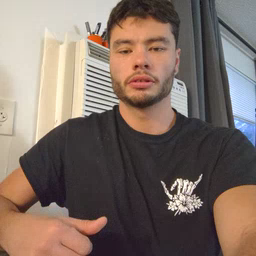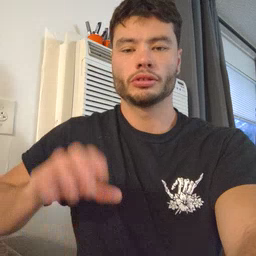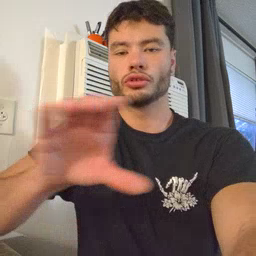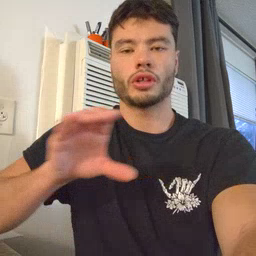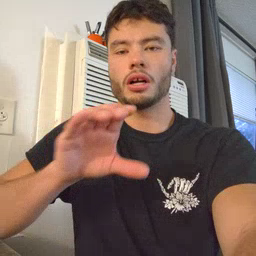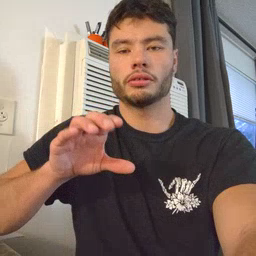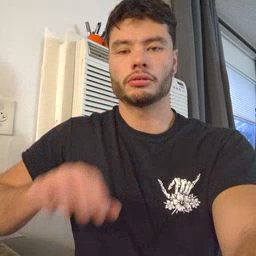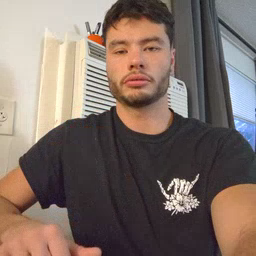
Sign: chocolate